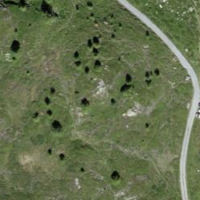
EUNIS habitat code: 26
Species observed at this site:
Astrantia minor